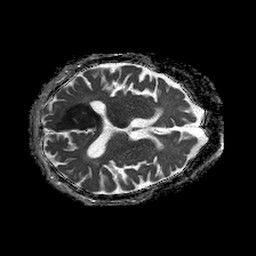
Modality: ADC
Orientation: axial
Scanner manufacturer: philips
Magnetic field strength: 1.5 T
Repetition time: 4.6 s
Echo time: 0.08631 s